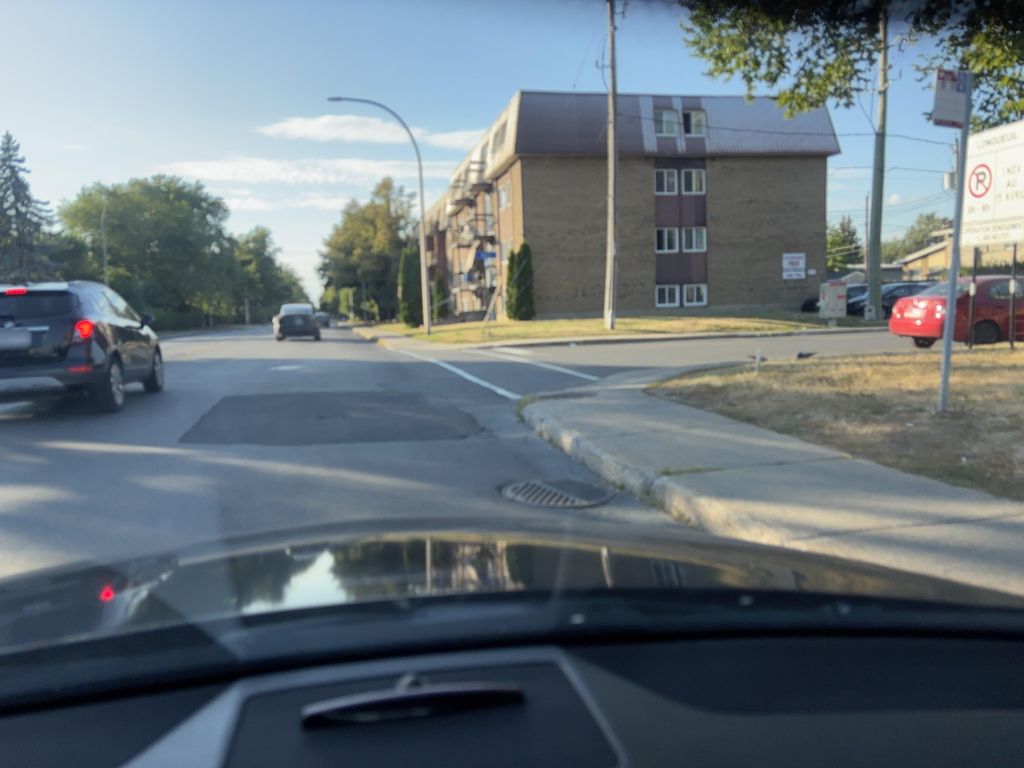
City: montreal